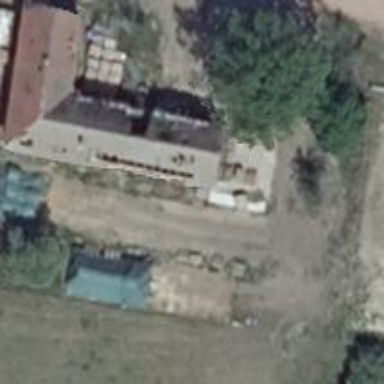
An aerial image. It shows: Residential building.